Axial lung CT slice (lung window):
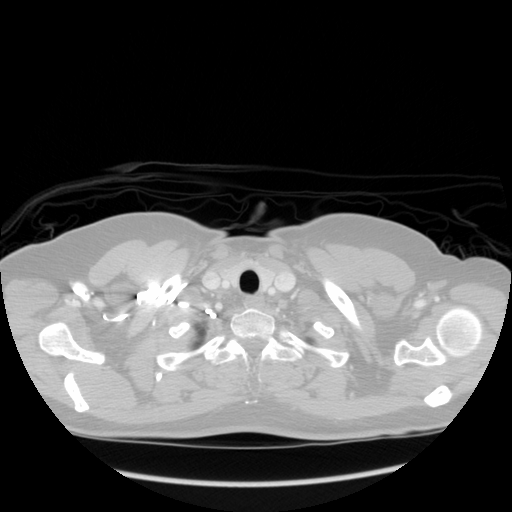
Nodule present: no